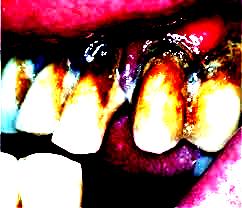
Condition: Gingivitis